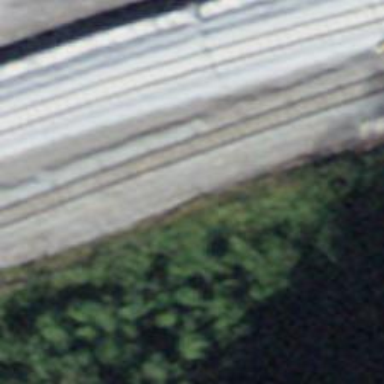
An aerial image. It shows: Narrow-gauge railway track with one electrified contact line.